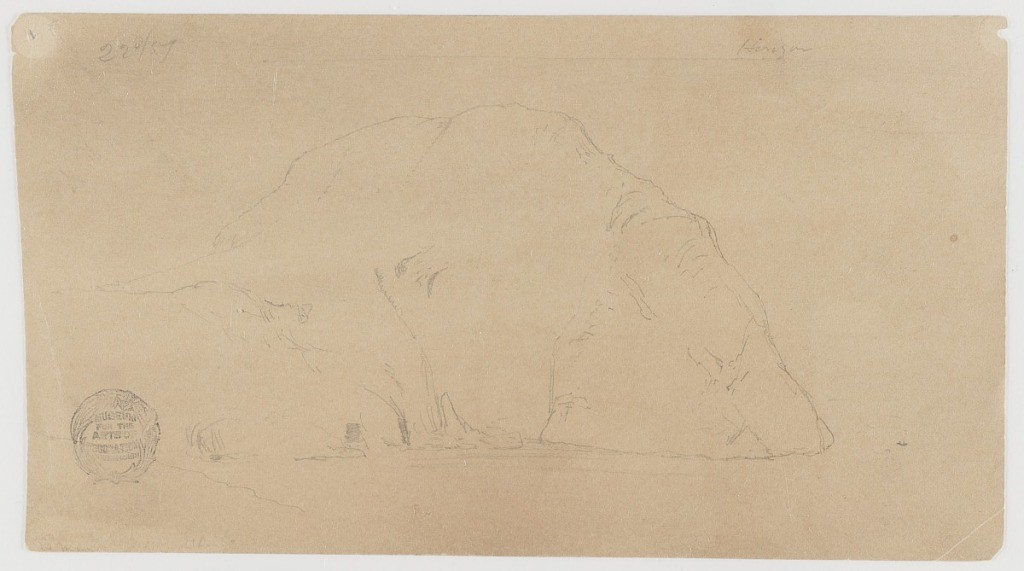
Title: Cuckhold Head from Signal Hill, St. John's, Canada
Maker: Frederic Edwin Church, American, 1826–1900
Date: June 22, 1859
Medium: Graphite on light brown wove paper
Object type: Drawing
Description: Landscape sketch showing a view of the coastal prominence near St. John's, Newfoundland and Labrador, known as Cuckhold Head, as seen from Signal Hill. Dominating the composition at center, the craggy, semi-spherical hill is attached to the mainland via a rugged land bridge at left. Its steep, rocky sides plummet precipitously into the water below. Viewed from an elevated point on the nearby Signal Hill, the prominence is surmounted by the high and flat oceanic horizon, positioned along the upper margin. Waves and other surf are faintly suggested around the base of the cliffs.